Field crop: tomato
Growth stage: 2
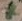
Species: solanum